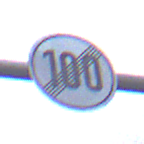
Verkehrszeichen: EndeGeschwindigkeit100
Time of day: SunriseSunset
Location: Outdoor (Urban)
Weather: PartlyCloudy
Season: NotSpecified
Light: Natural